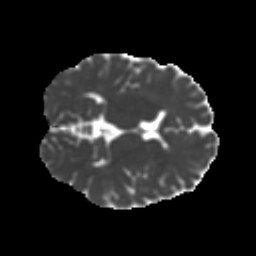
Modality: MD
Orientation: axial
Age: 12
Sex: male
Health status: ill
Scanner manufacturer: ge
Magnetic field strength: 3 T
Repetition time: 7.231 s
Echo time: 0.0841 s